Question: This should be a really simple question for any Oracle DBAs out there.
I just started on a new application and I asked to see the schema. I am not familiar with Oracle or its naming conventions at all. So I submit to you the following:

I'd like to know:
- - - -
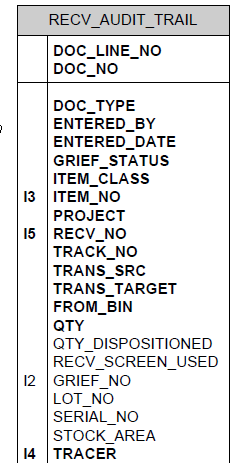
Answer: To answer you questions:
1. The top two fields indicate the primary keys for the table
2. Bolded fields are required ( NON-NULL ) fields
3. "I" indicates that the columns are indexed
4. "U" indicates that the columns have a unique key associated with them
Hope this helps.